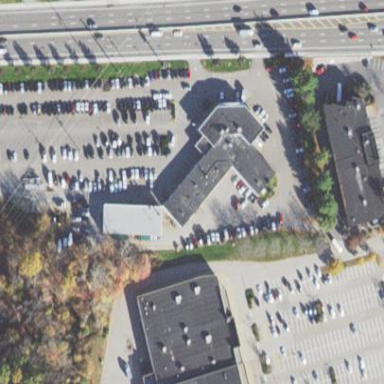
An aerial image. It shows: Building that houses car shop.